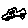
Label: car